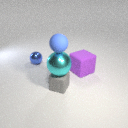
small blue rubber sphere above small gray rubber cube